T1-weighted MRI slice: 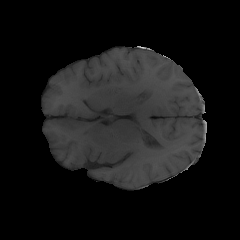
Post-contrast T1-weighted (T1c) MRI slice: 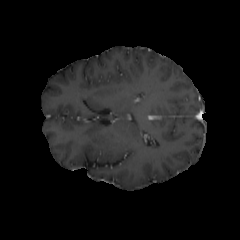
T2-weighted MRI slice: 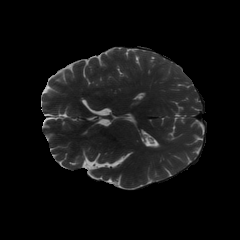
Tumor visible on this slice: no